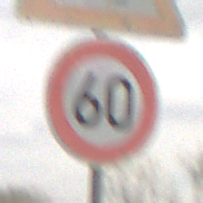
Verkehrszeichen: Geschwindigkeit60
Zusatzzeichen oben: UnzureichendesLichtraumprofil
Umgebung: Outdoor, Suburban
Tageszeit: MorningAfternoon
Wetter: Overcast
Licht: Natural
Jahreszeit: NotSpecified
Kontrast: LowContrast